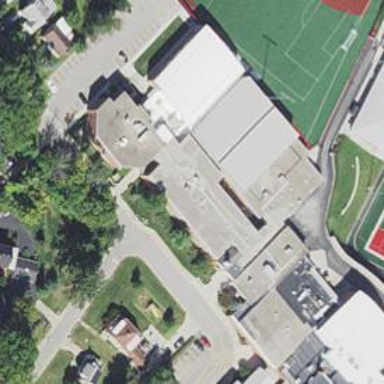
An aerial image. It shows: School.